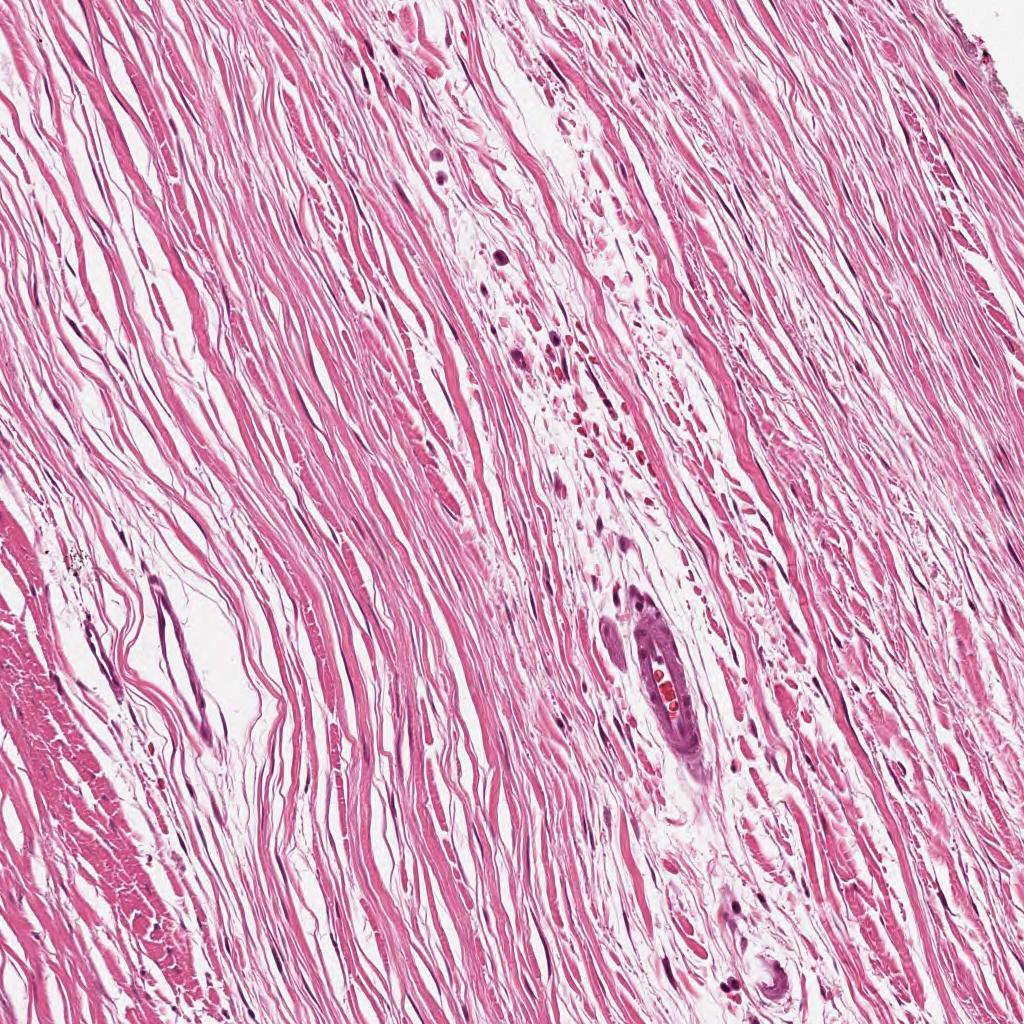
Label: Non-Tumor